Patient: sex F, age 71
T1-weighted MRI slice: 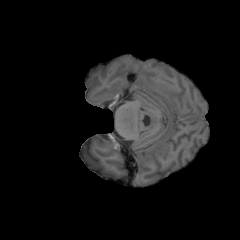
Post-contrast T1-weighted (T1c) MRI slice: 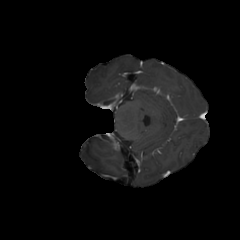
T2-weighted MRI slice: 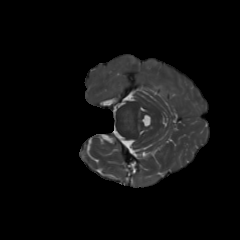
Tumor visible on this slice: yes
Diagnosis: Glioblastoma, IDH-wildtype
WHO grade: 4